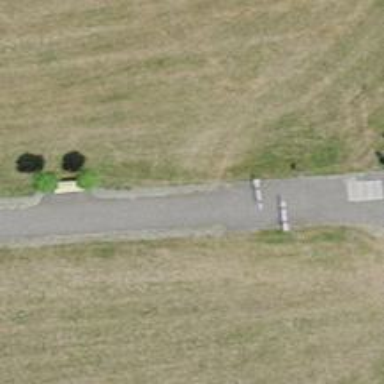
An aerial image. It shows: Bench.